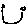
Label: smiley face